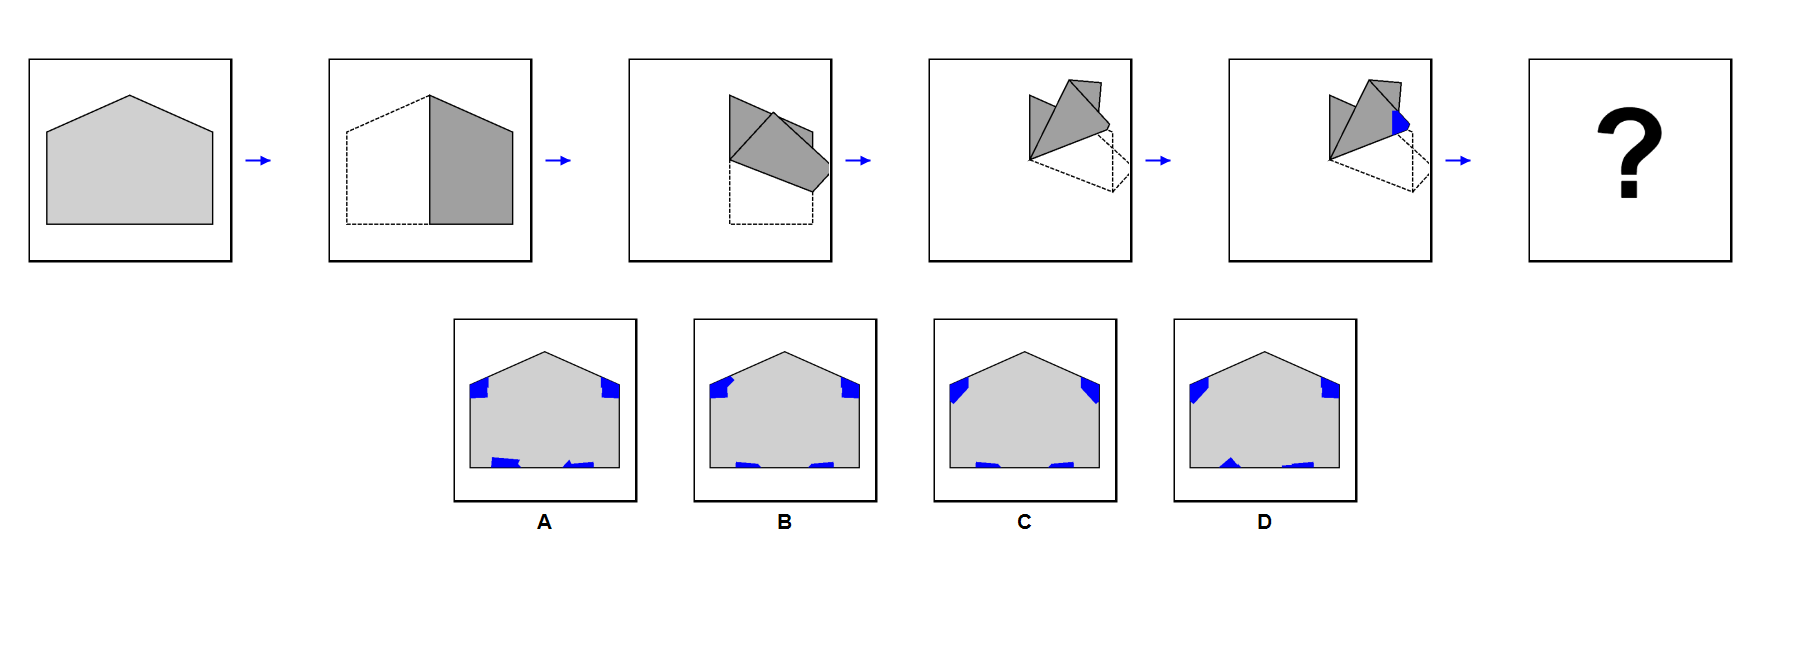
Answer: C